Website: walmart
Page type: payment
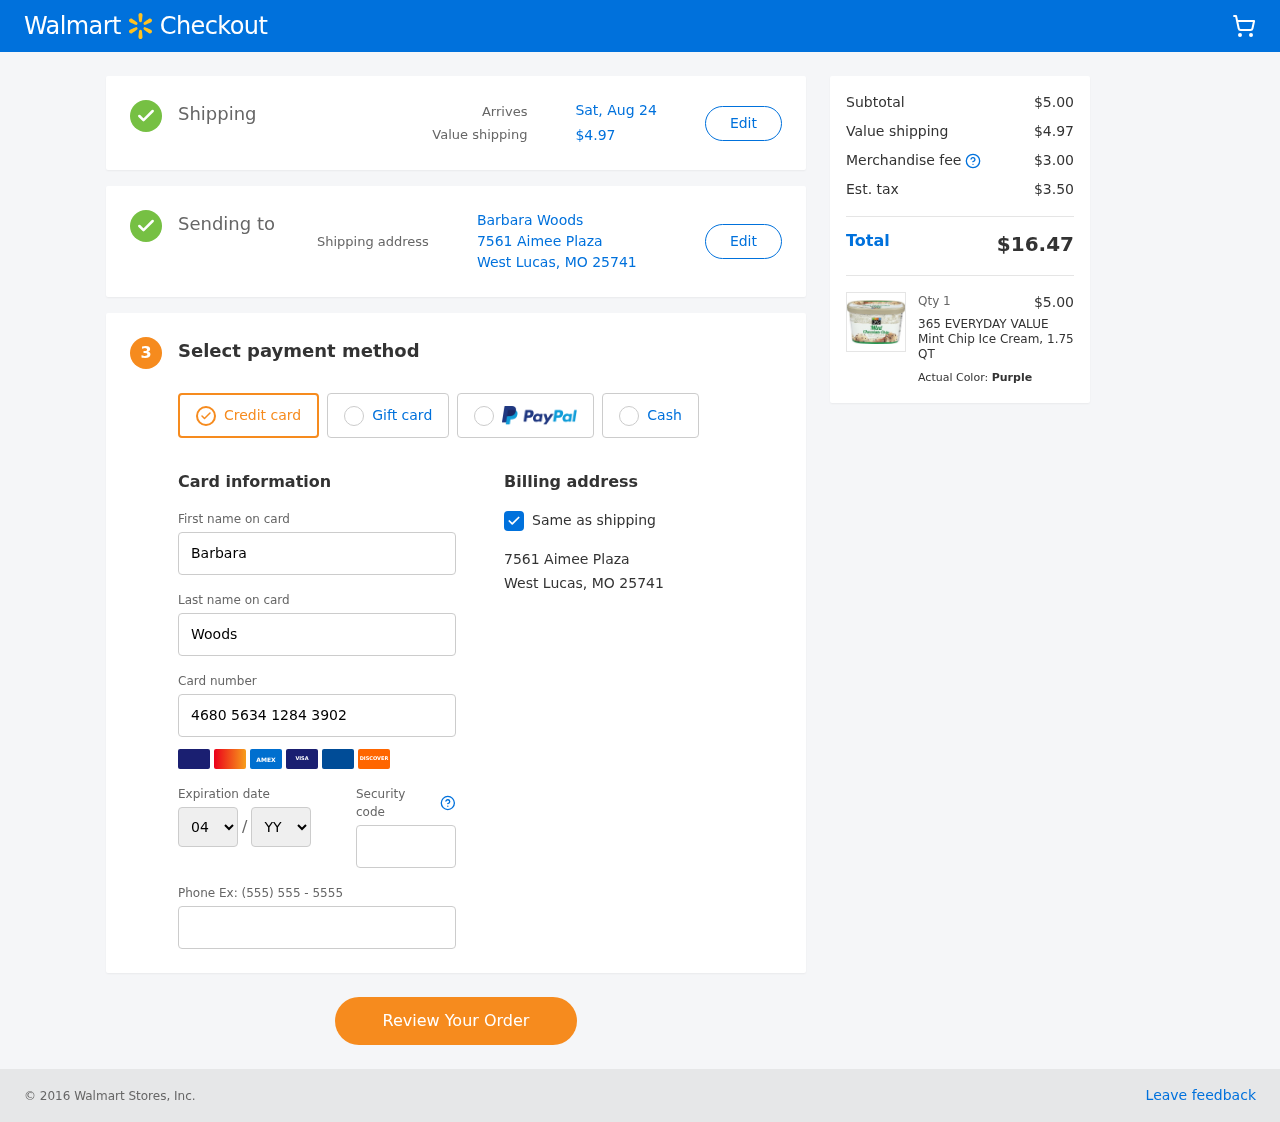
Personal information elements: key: PII_CARD_EXPIRY_MONTH
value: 04
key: PII_CARD_EXPIRY_YEAR
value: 30
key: PII_CITY_STATE_ZIP
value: West Lucas, MO 25741
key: PII_FULLNAME
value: Barbara Woods
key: PII_STREET
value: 7561 Aimee Plaza
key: PII_FIRSTNAME
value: Barbara
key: PII_LASTNAME
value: Woods
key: PII_CARD_NUMBER
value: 4680 5634 1284 3902
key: PII_CARD_CVV
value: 712
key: PII_PHONE
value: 5297624556
Product elements: key: PRODUCT1_NAME
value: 365 EVERYDAY VALUE Mint Chip Ice Cream, 1.75 QT
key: PRODUCT1_PRICE
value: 5
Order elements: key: ORDER_DELIVERY_DATE
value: Sat, Aug 24
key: ORDER_SHIPPING_COST
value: $4.97
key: ORDER_SUBTOTAL
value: $5.00
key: ORDER_MERCHANDISE_FEE
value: $3.00
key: ORDER_TAX
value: $3.50
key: ORDER_TOTAL
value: $16.47
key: ORDER_NUM_ITEMS
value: Qty 1